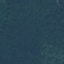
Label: Forest